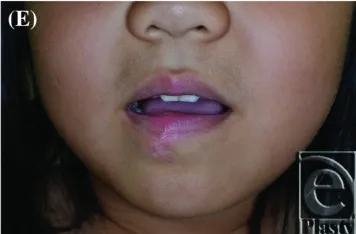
Case 11. A 55-month-old girl with a fibrofatty tissue and a scar due to a large hemangioma on the lower lip. (e) Results at 4 months after the second operation. The outcome was judged as good.
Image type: medical_photograph (oral_photograph)